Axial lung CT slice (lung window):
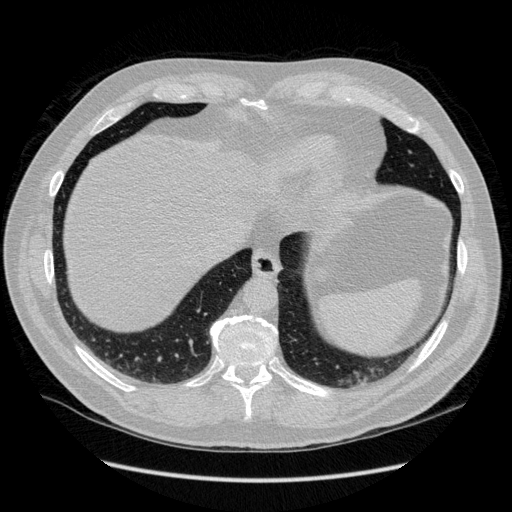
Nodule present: no